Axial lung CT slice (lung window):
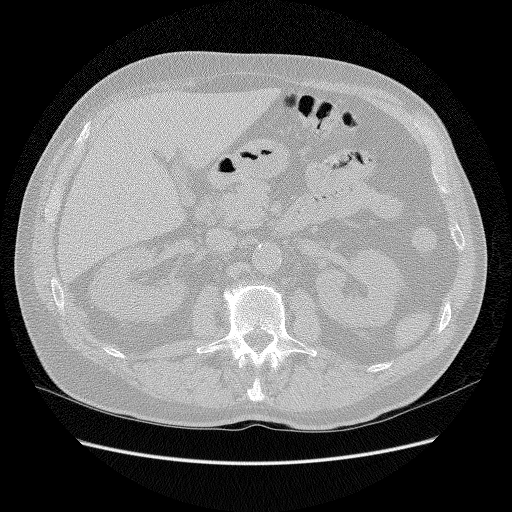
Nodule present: no